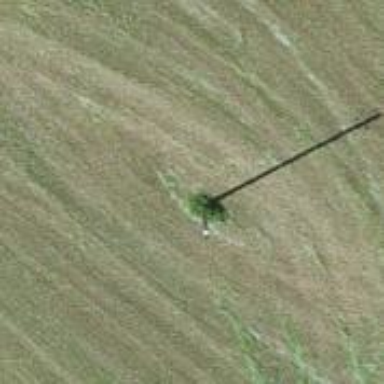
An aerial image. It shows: Power pole.